Question: '''
legend <- c("score" = "black", "answer" = "red")
plot <- df_l %>% ggplot(aes(date, score, color = "score")) + geom_line() +
geom_vline(aes(xintercept = getDate(df_all %>% filter(name == List[5])), color = "answer"), linetype = "dashed", size = 1,) +
scale_color_manual(name = "Legend", values = legend) +
scale_x_date(labels = date_format("%m/%y"), breaks = date_breaks("months")) +
theme(axis.text.x = element_text(angle=45)) +
labs(title = "", x = "", y = "", colors = "Legend")
'''

I get the result above and could not figure out how to resolve the problem that in the legend always both lines are mixed up. One legend should of course show the slim black line only and the other the dashed black line. Thanks in advance!
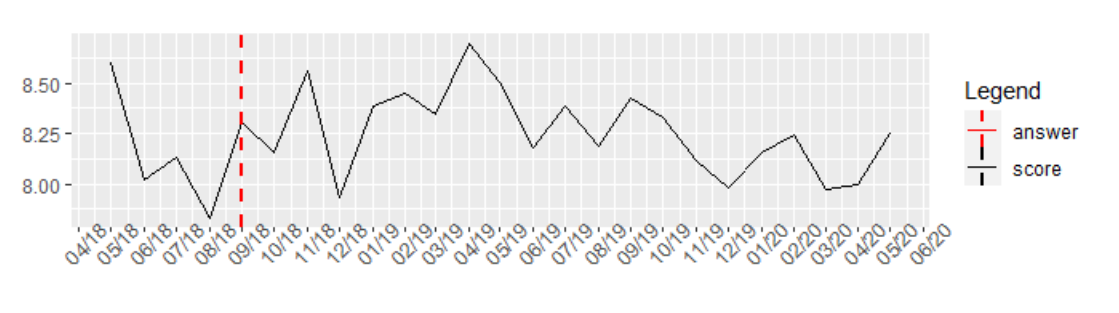
Answer: The issue you have is that 'geom_vline' results in a legend item that is a vertical line and 'geom_line' gives you a horizontal line item. One solution is to create the legend kind of manually by specifying the 'color=' aesthetic in 'geom_line'... but in 'geom_vline'. You can then create a kind of "dummy" geom with 'geom_blank' that serves as a holding object for the aesthetics of 'color='. You can then specify the colors for both of those items via 'scale_color_manual'. Here's an example:
'''
set.seed(12345)
df <- data.frame(x=1:100,y=rnorm(100))
ggplot(df, aes(x,y)) + theme_bw() +
geom_line(aes(color='score')) +
geom_vline(aes(xintercept=4), linetype=2, color='red', show.legend = FALSE) +
geom_blank(aes(color='my line')) +
scale_color_manual(name='Legend', values=c('my line'='red','score'='black'))
'''
<URL>
That creates the one legend for color... but unfortunately "my line" is solid red, when it should be dashed. To fix that, you just apply the 'linetype=' aesthetic in the same way.
'''
ggplot(df, aes(x,y)) + theme_bw() +
geom_line(aes(color='score', linetype='score')) +
geom_vline(aes(xintercept=4), linetype=2, color='red', show.legend = FALSE) +
geom_blank(aes(color='my line', linetype='my line')) +
scale_linetype_manual(name='Legend', values=c('my line'=2,'score'=1)) +
scale_color_manual(name='Legend', values=c('my line'='red','score'='black'))
'''
<URL>